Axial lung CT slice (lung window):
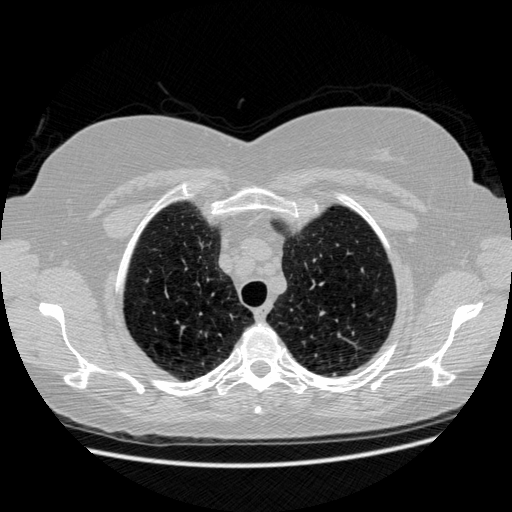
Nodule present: no